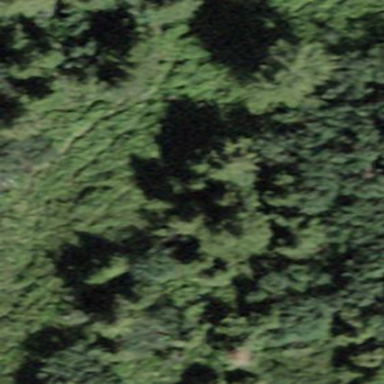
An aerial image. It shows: Forest area.